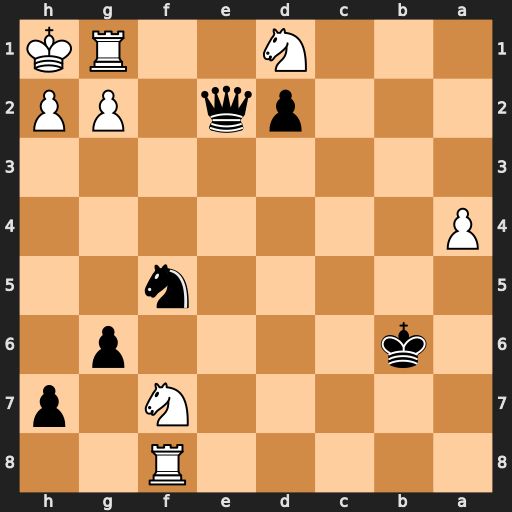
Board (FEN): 5R2/5N1p/1k4p1/5n2/P7/8/3pq1PP/3N2RK
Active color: b
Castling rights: -
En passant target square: -
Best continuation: Ng3+ hxg3 Qh5#